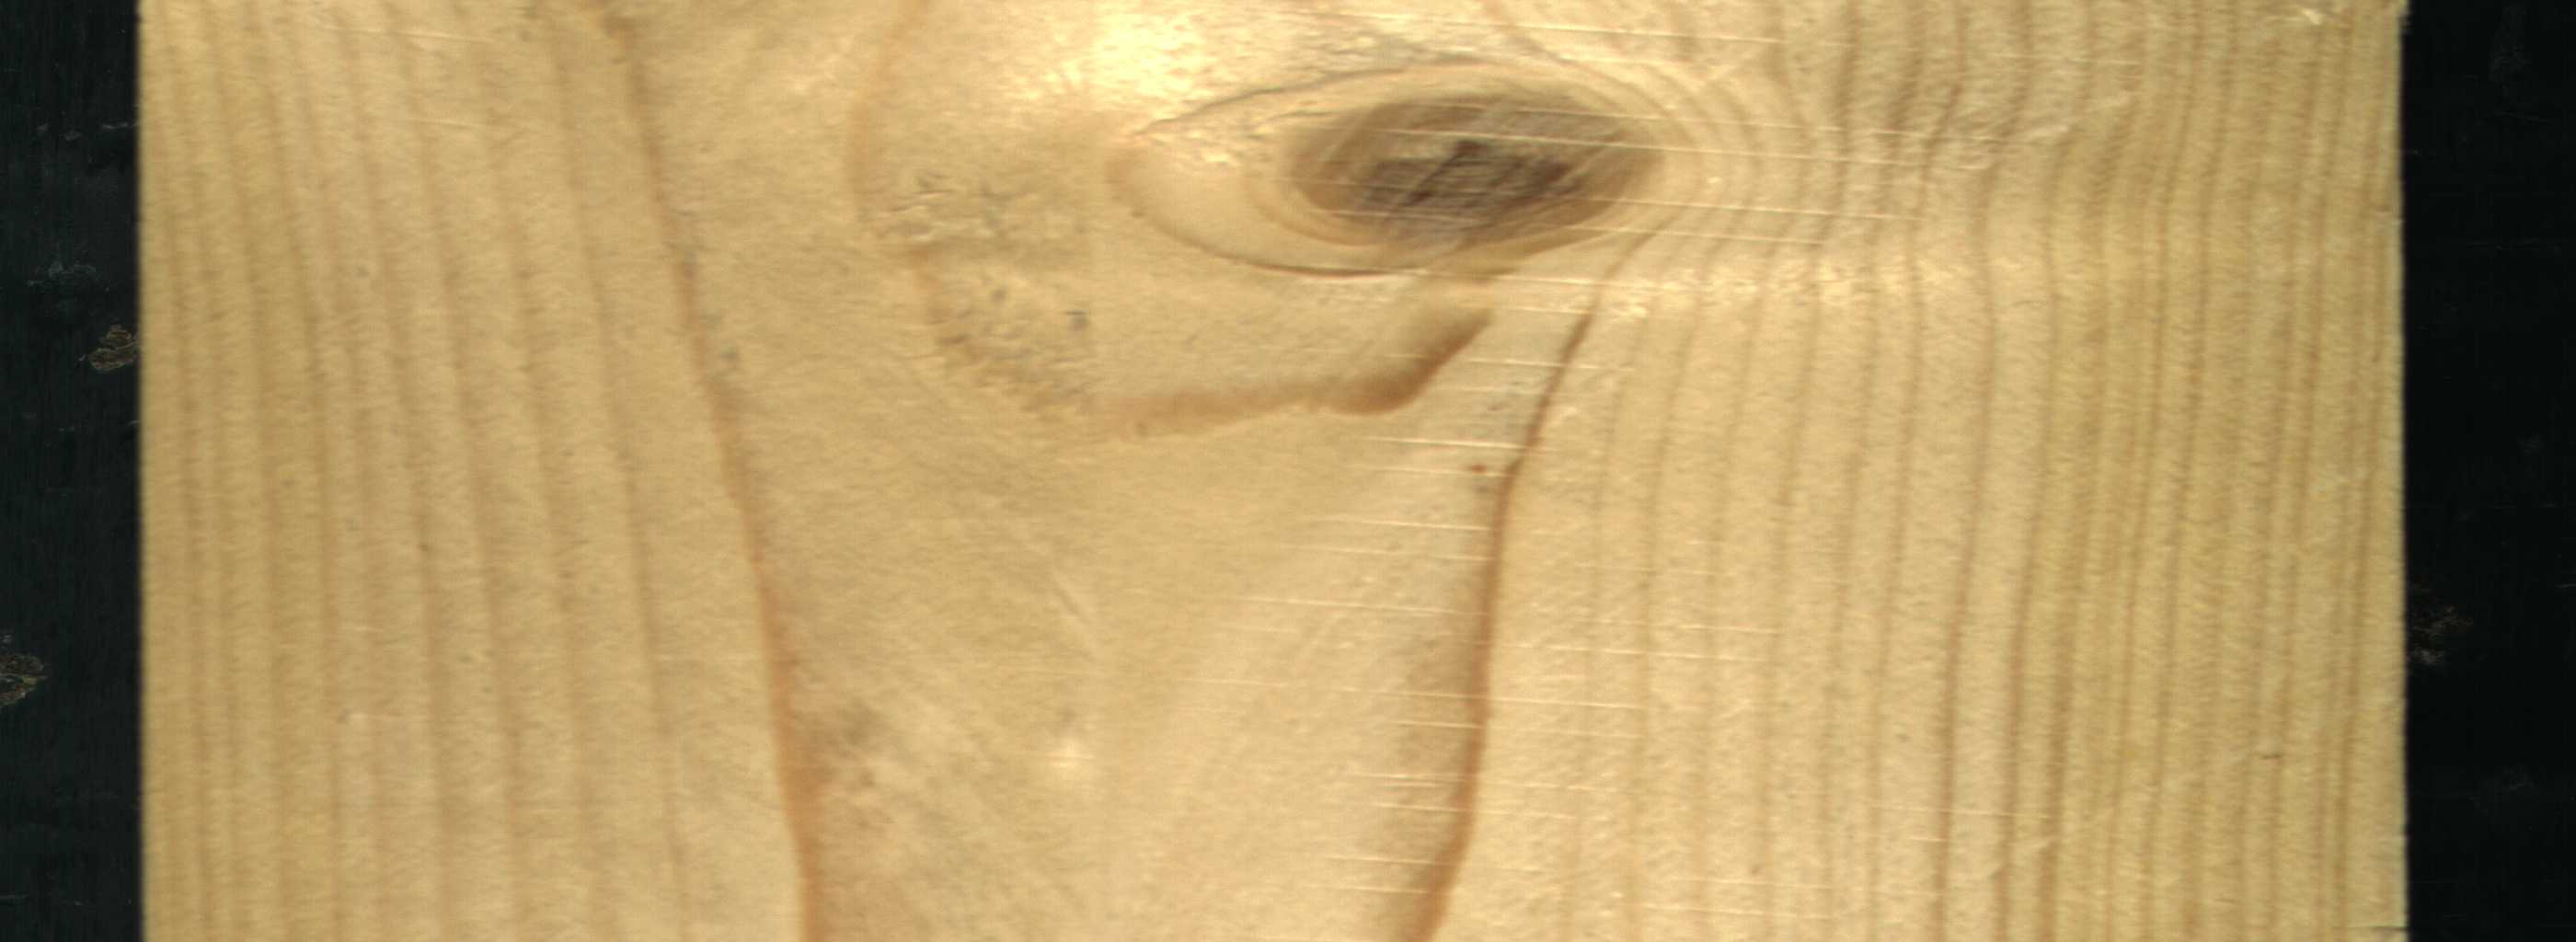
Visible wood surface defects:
Live_Knot